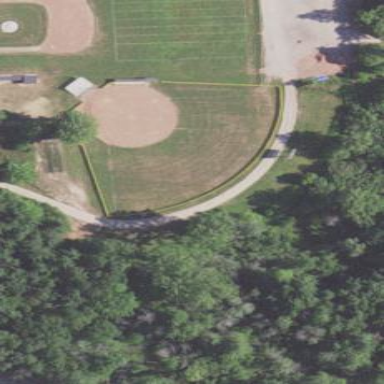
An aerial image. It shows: Baseball pitch for leisure and sports activities.